Question: I'm testing a web application using RobotFramework. I want to identify objects by xpath using the keyword 'Click Link'but it didn't work. Every time, i get 'FAIL Timed out after 5000.0ms'.
Example:

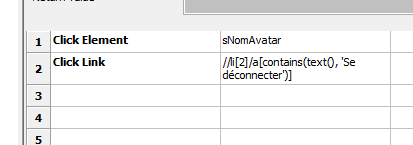
Answer: When you use xpath to identify your locator, you have to specify it in your statement:
'''
Click Link xpath=//i[2]a(...)
'''
This is mentioned in the <URL>: "By default, when a locator value is provided, it is matched against the key attributes of the particular element type. For example, id and name are key attributes to all elements, and locating elements is easy using just the id as a locator. [...]. It is also possible to specify the approach Selenium2Library should take to find an element by specifying a lookup strategy with a locator prefix"